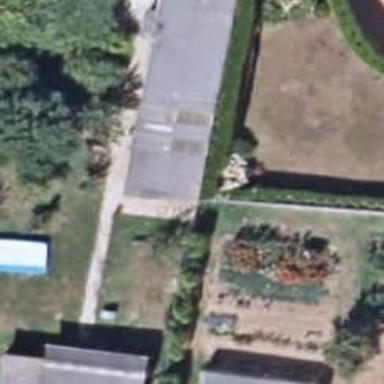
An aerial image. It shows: Fence.